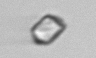
Label: detritus_transparent